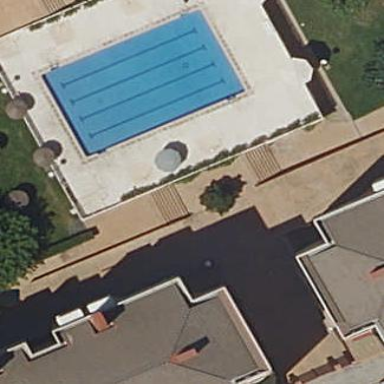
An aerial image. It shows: Swimming pool located in leisure land.